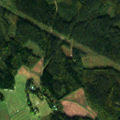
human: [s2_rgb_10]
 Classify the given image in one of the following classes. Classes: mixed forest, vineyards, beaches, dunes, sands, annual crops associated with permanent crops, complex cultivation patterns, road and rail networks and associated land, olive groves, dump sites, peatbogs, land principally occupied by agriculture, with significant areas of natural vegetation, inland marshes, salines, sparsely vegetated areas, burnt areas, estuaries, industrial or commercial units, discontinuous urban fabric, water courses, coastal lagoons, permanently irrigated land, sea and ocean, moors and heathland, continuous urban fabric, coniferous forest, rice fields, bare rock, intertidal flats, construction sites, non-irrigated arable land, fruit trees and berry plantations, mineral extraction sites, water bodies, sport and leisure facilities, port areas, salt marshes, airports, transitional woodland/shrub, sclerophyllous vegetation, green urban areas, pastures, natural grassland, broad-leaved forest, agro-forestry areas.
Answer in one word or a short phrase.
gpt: non-irrigated arable land, coniferous forest, mixed forest